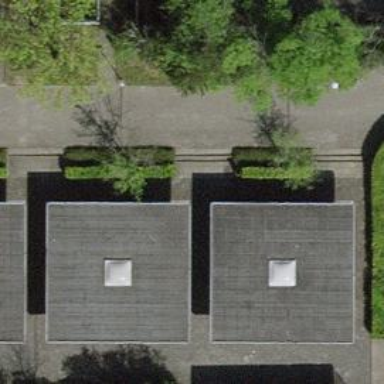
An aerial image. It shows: Building with bicycle parking facilities.